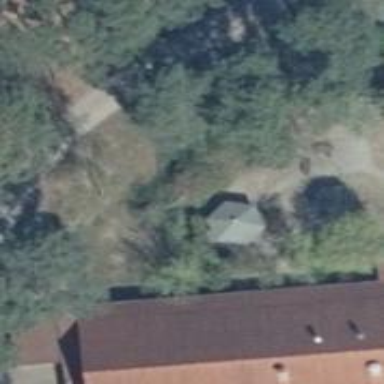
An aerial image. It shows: Picnic shelter designed for outdoor gatherings.